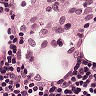
Metastatic tissue present: no